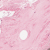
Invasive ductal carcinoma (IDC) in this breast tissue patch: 0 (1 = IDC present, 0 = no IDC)